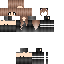
A female human skin with medium skin, wearing brown long hair dressed in a black suit and black pants, featuring a closed mouth.